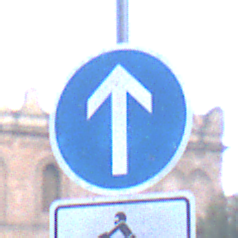
Verkehrszeichen: VorgeschriebeneFahrtrichtungGeradeaus
Zusatzzeichen unten: EinspurigeFahrzeugeFrei3
Umgebung: Outdoor, Urban
Tageszeit: SunriseSunset
Wetter: PartlyCloudy
Licht: Natural
Jahreszeit: NotSpecified
Kontrast: LowContrast